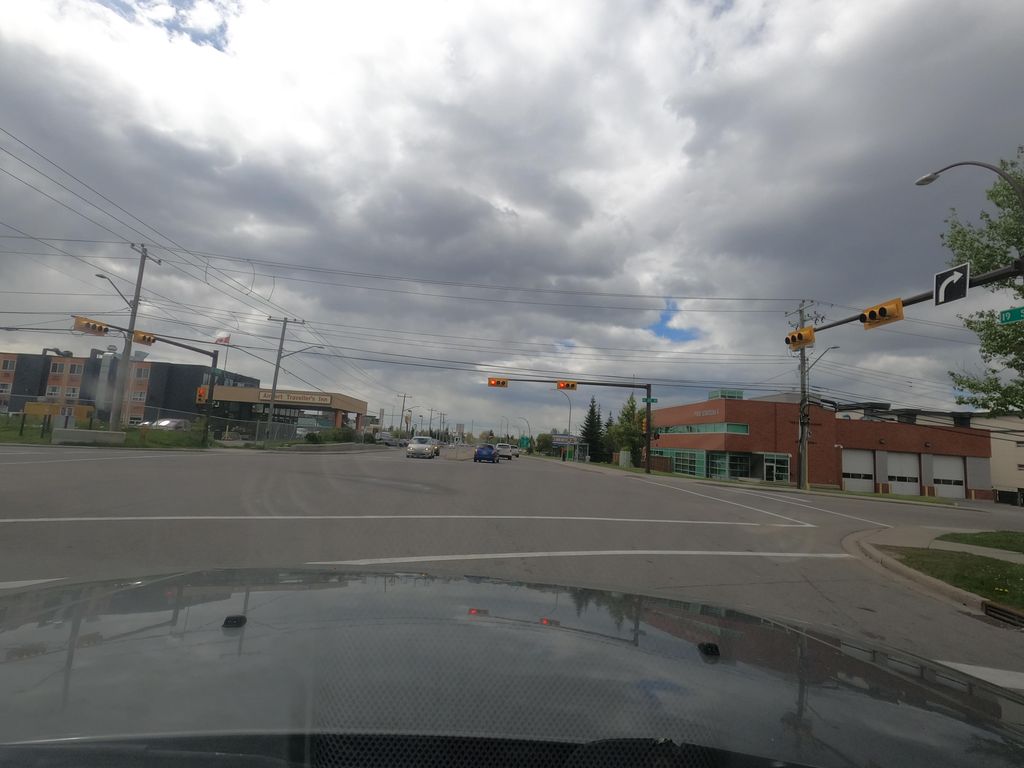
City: calgary